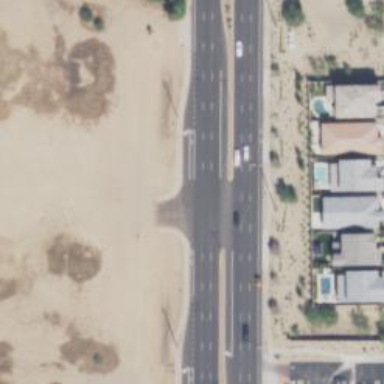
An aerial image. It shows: Secondary link road with asphalt surface.